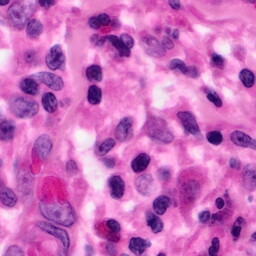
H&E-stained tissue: Pancreatic